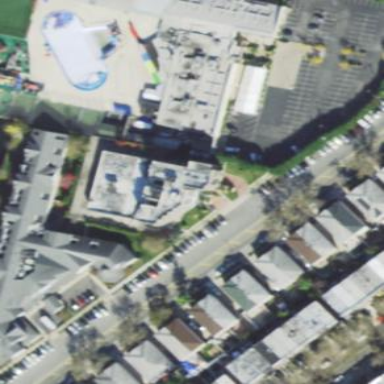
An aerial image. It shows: Commercial building.